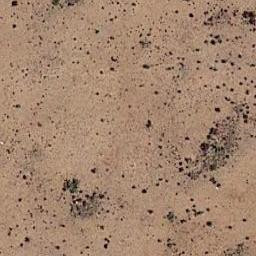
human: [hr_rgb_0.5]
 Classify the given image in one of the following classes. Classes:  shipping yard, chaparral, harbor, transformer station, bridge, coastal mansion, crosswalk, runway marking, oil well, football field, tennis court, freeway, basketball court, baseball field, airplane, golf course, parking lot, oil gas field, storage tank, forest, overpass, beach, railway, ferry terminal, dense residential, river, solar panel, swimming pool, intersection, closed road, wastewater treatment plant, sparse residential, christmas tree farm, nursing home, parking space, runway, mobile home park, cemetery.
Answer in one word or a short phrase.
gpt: chaparral